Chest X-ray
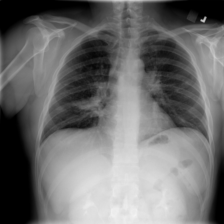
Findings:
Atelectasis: negative
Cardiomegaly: negative
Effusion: negative
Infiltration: positive
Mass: negative
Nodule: negative
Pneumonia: negative
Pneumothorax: negative
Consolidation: negative
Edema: negative
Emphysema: negative
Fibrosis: negative
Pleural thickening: negative
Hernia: negative